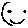
Label: smiley face